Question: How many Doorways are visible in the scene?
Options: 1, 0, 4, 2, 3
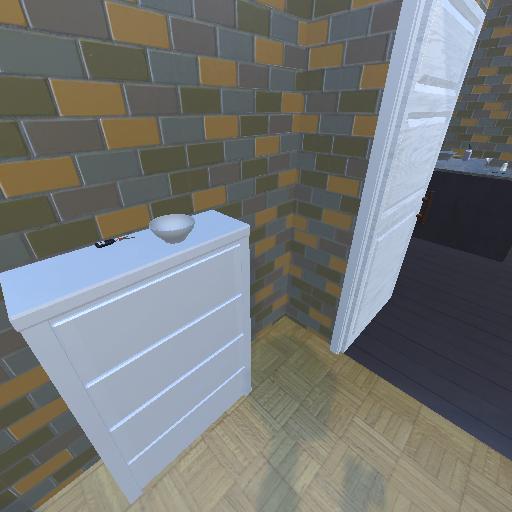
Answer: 1